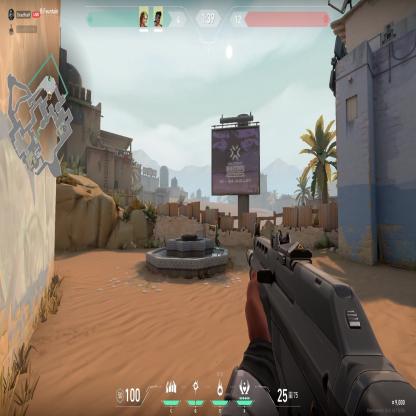
Label: teammate